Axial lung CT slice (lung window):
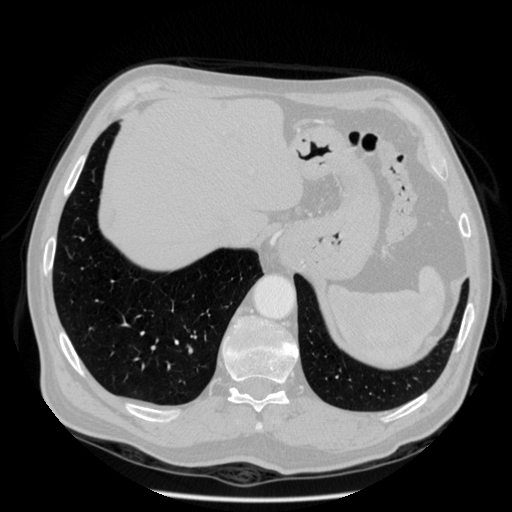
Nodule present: no